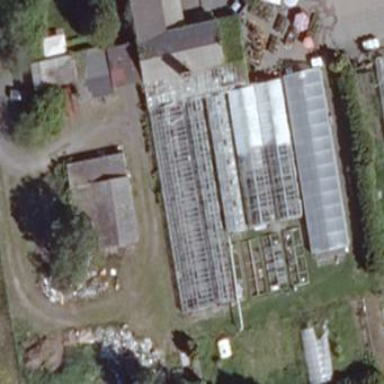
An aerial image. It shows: Greenhouse with glass roof.